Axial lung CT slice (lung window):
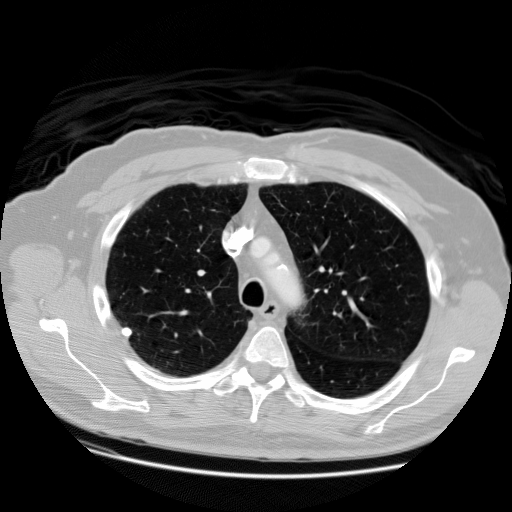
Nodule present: yes
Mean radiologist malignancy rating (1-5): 1.25